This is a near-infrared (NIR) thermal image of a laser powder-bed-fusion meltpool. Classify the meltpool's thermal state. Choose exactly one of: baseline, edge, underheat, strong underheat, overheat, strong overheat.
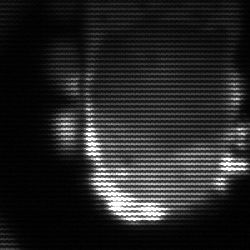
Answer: baseline